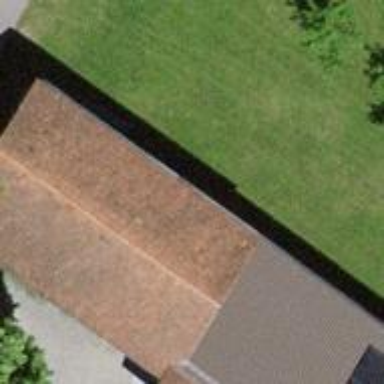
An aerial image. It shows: Barn.